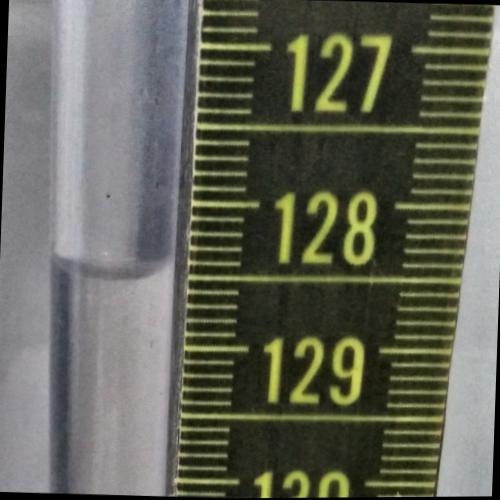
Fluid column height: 128.5 cm